Question: How can i write a regular expression to describe this language :

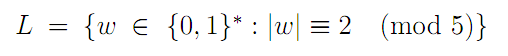
Answer: the following should do the job:
[0-1]{2}([0-1]{5})*
you first take 0 or 1 twice and then you add a block of five characters (0 or 1) an arbitrary number of times